Question: I'm just starting out with Qt and I'm trying to write an app with an interface, written by hand, not with Qt Designer, that looks like this

but I can't figure out how to add more than one widget to the central widget, and I can't find any documentation or examples that I could use. Can anyone help me with this?
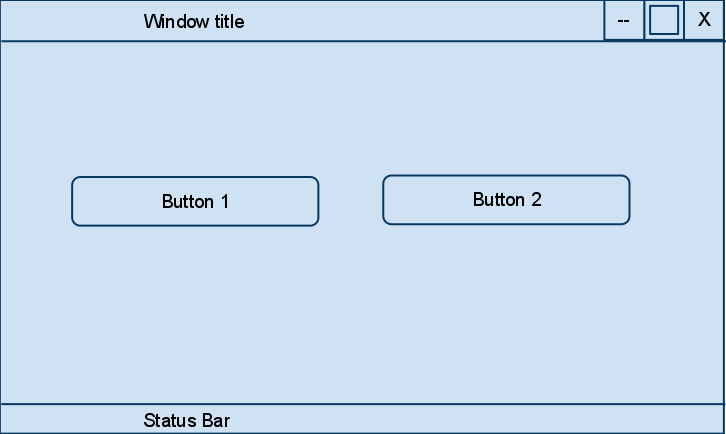
Answer: I would suggest building your desired interface using QtDesigner and examining the code it generates. You don't have to use QtDesigner in your application, but this will help you to self-educate on how to properly add items, use layout management, etc.